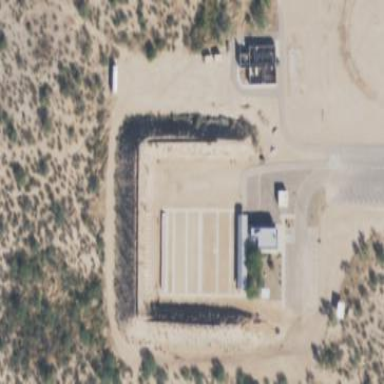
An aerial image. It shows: Shooting range on leisure land pitch.